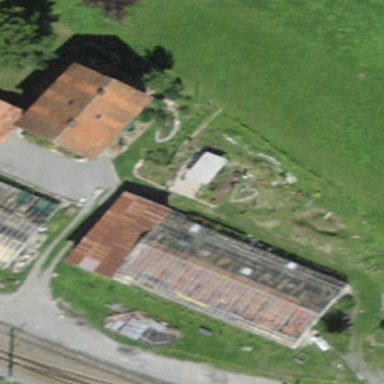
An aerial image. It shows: Building.